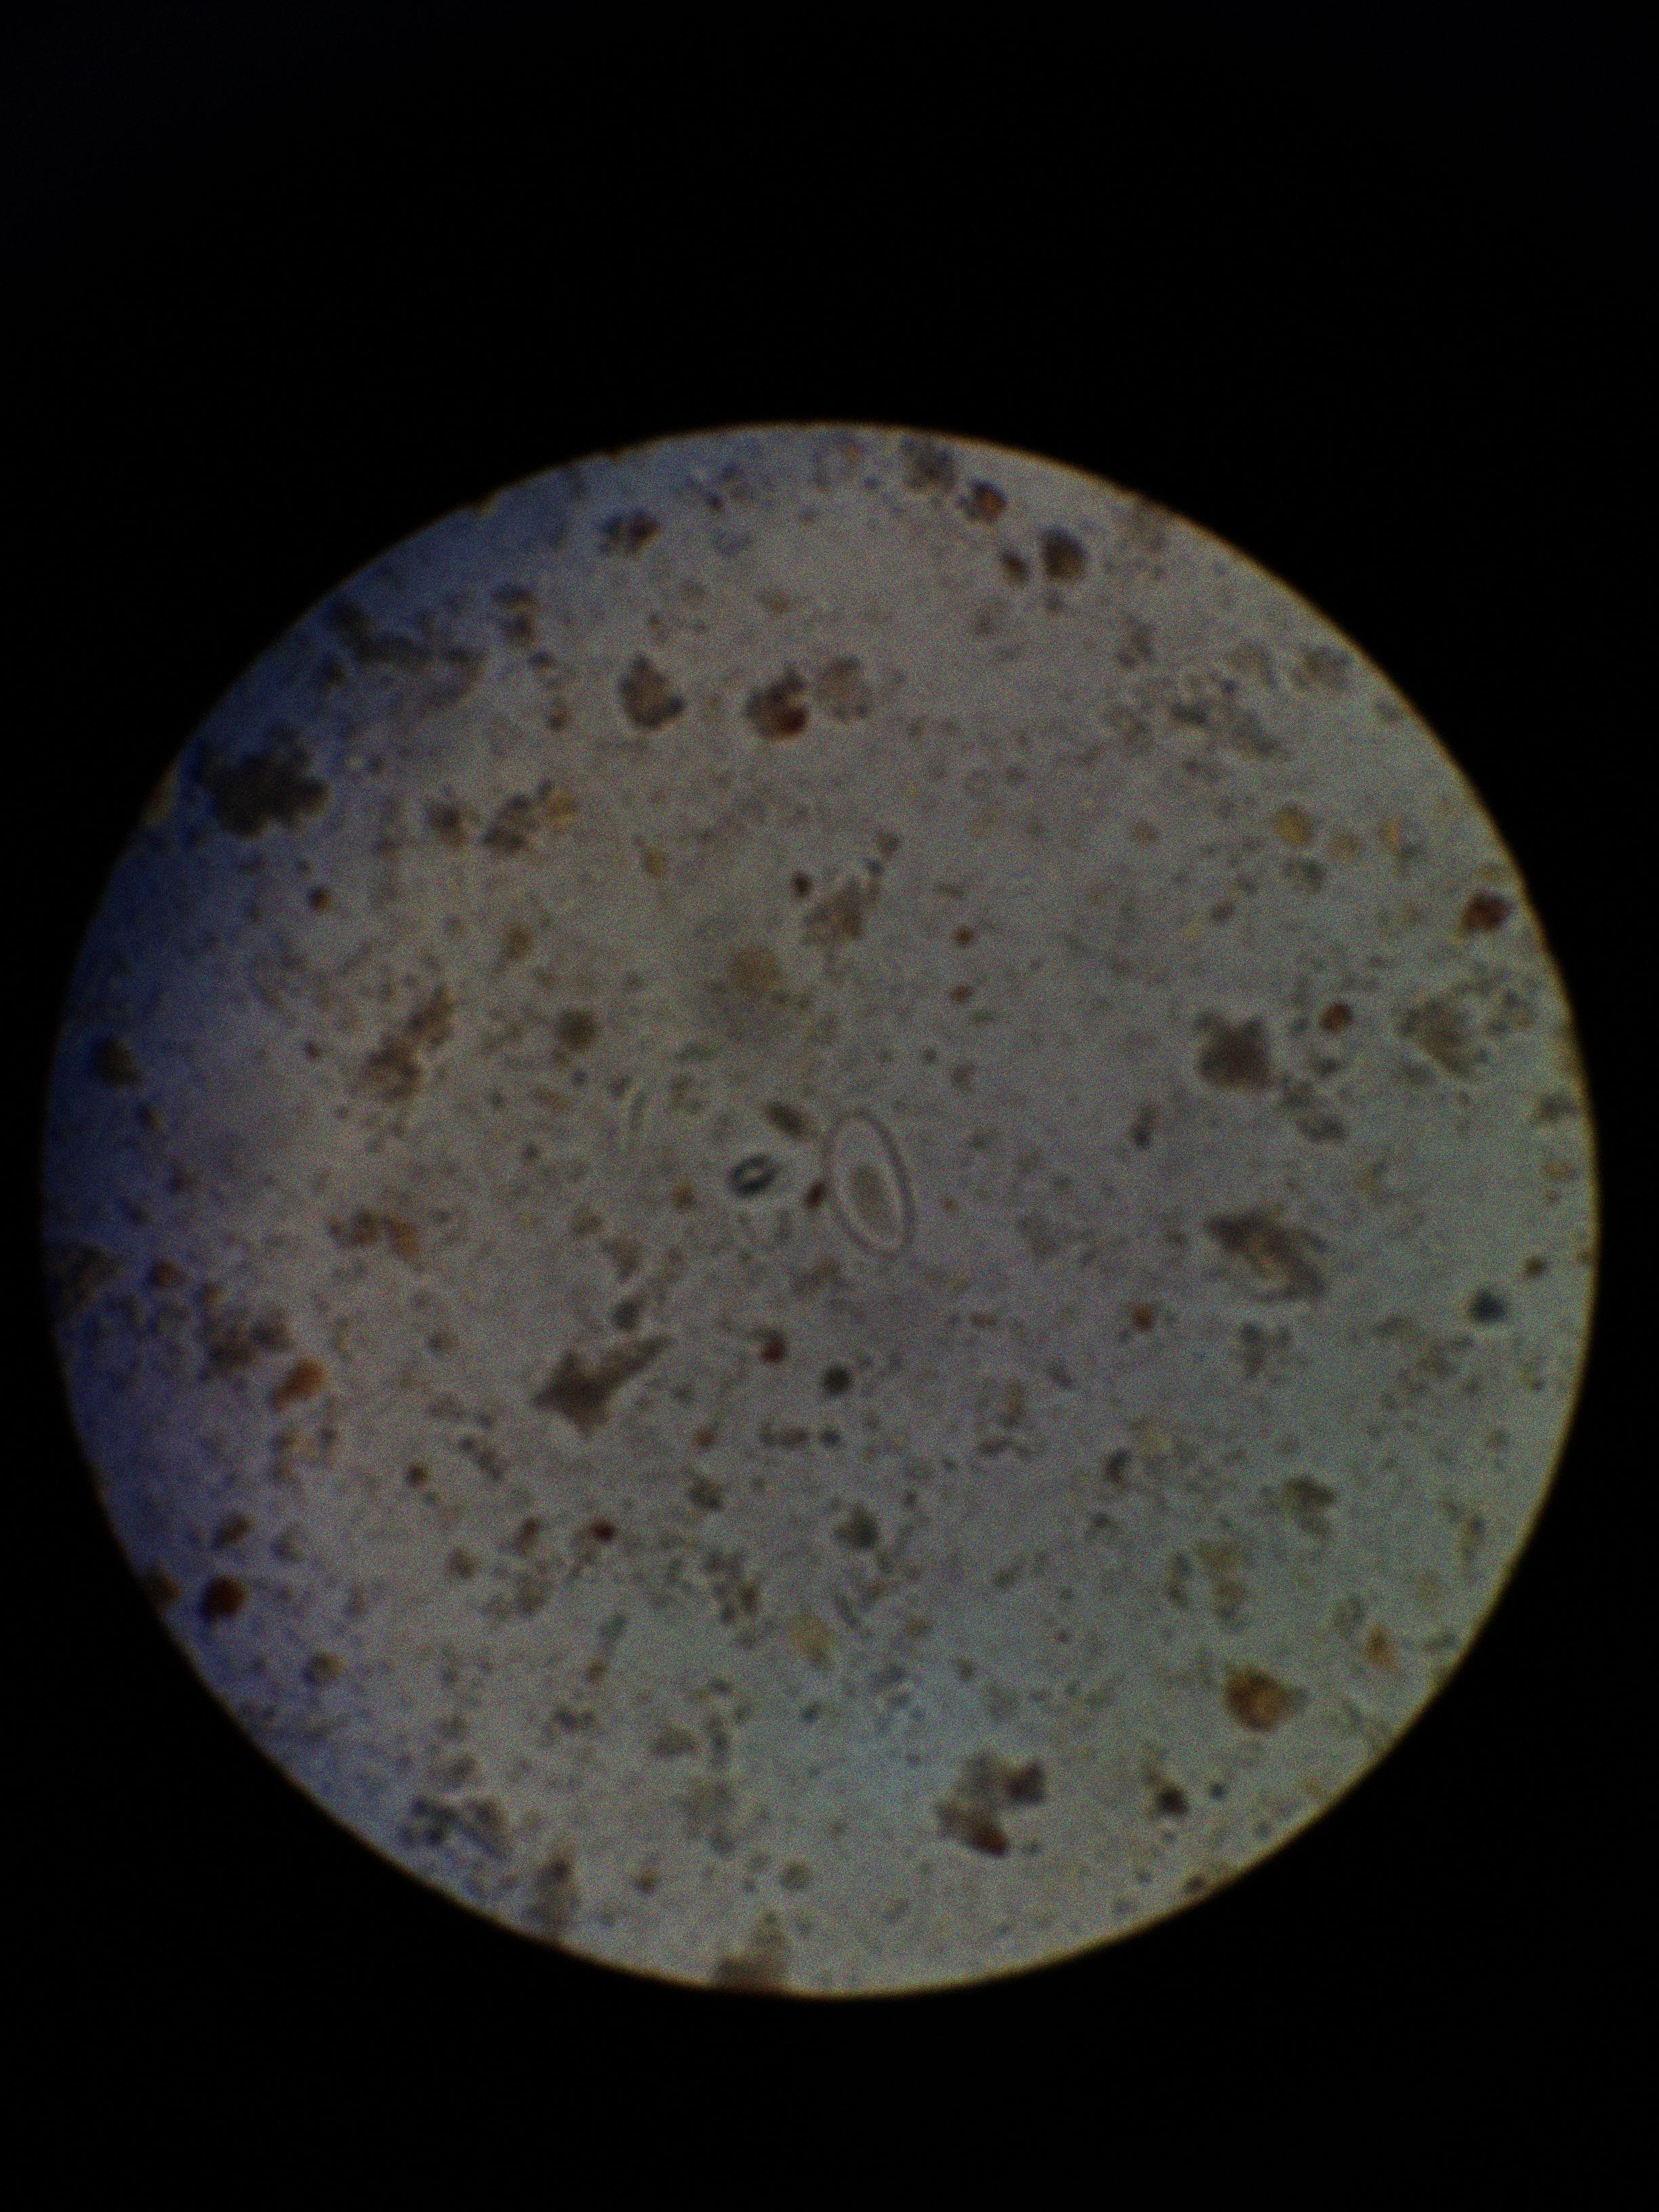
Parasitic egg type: Enterobius vermicularis